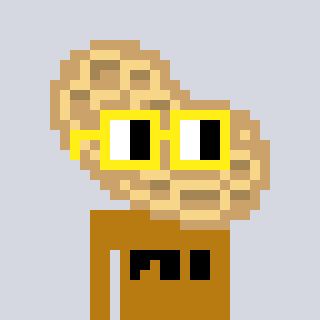
a pixel art character with square yellow glasses, a peanut-shaped head and a gold-colored body on a cool background